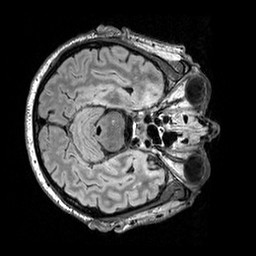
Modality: FLAIR
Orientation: axial
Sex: male
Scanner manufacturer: siemens
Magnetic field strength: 3 T
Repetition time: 5 s
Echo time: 0.395 s